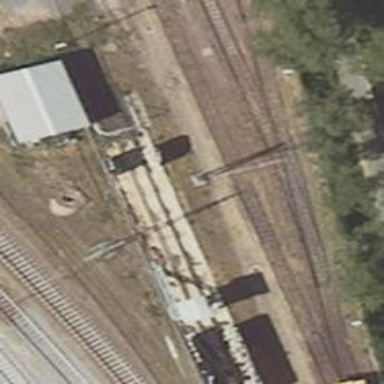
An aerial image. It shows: Railway yard in service.